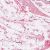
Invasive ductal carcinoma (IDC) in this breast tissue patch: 0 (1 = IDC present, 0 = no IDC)